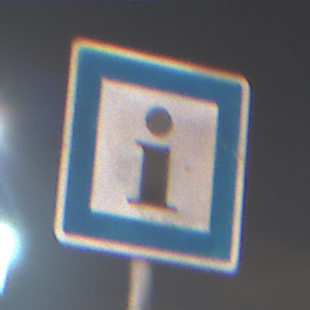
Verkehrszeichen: Informationsstelle
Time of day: Night
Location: Outdoor (Urban)
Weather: PartlyCloudy
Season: NotSpecified
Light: Artificial